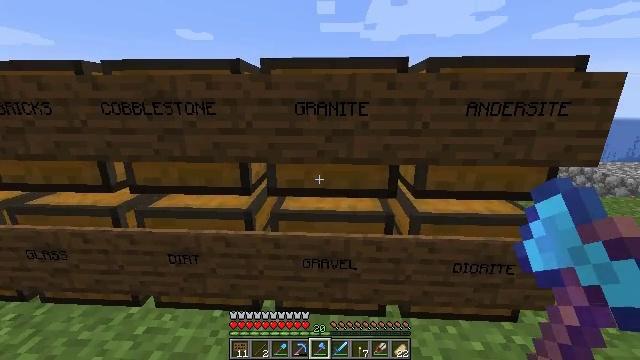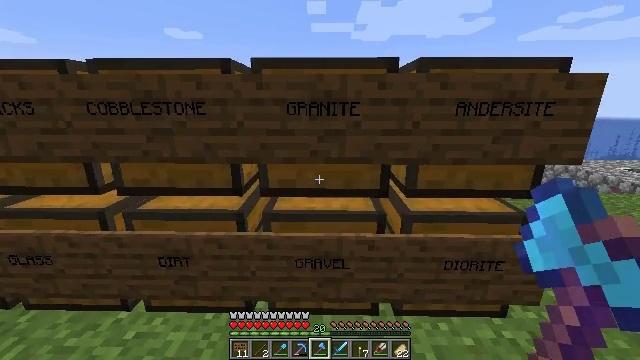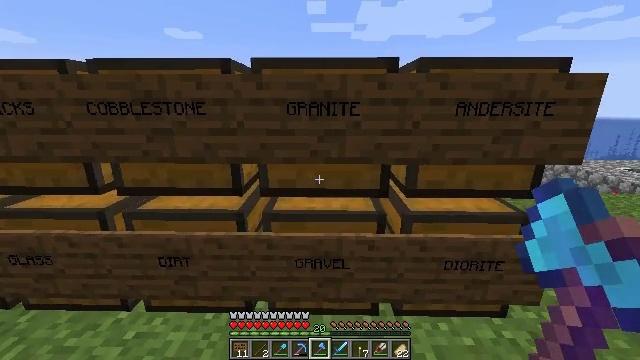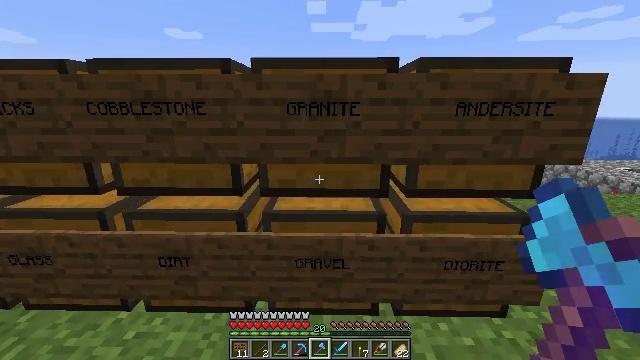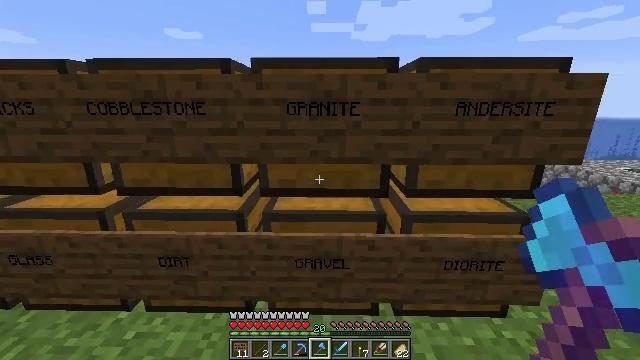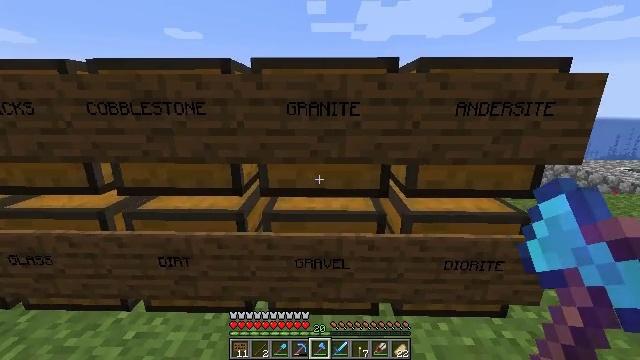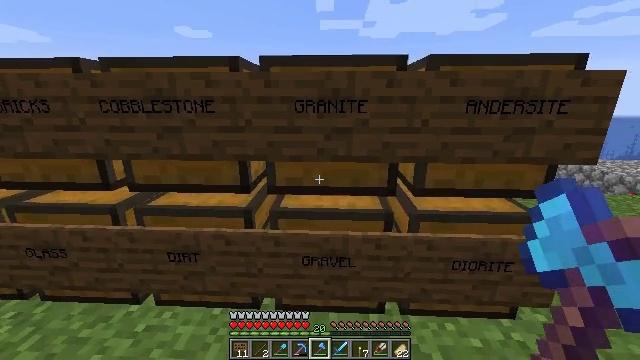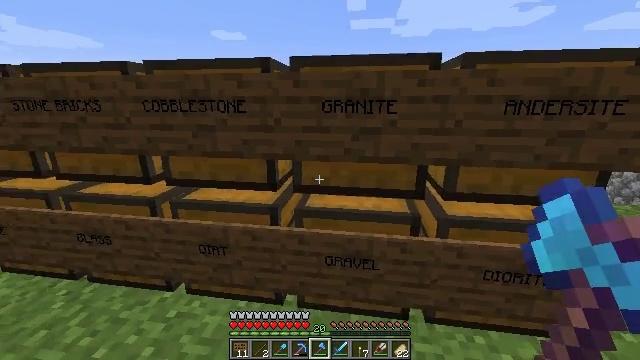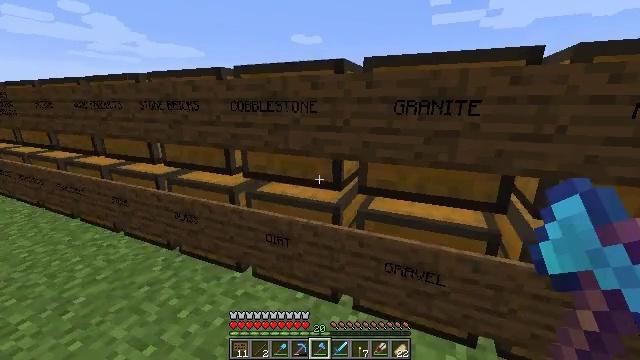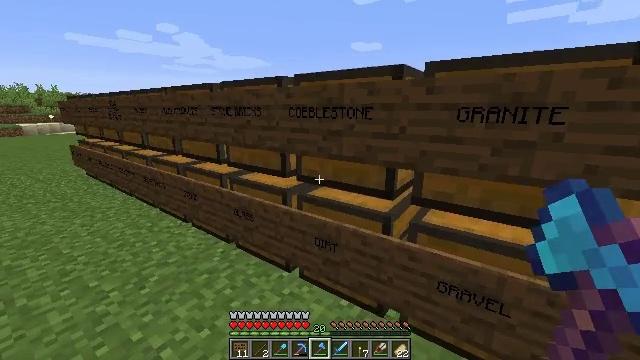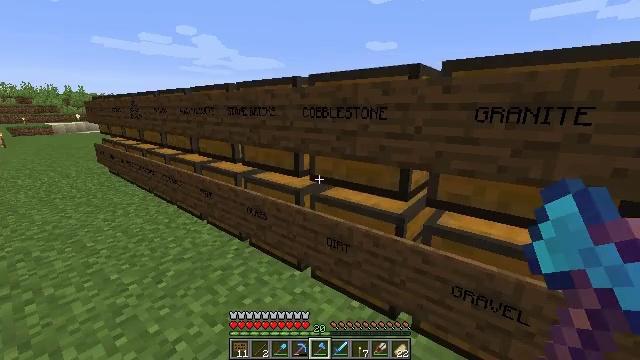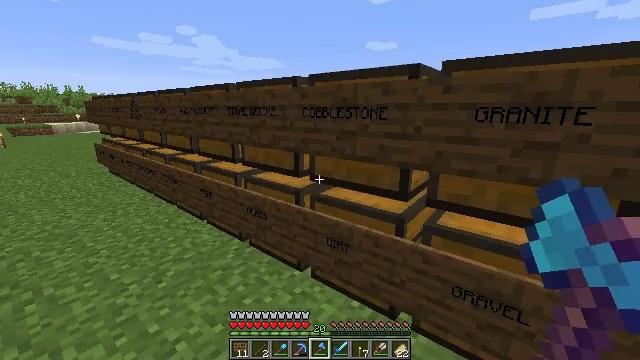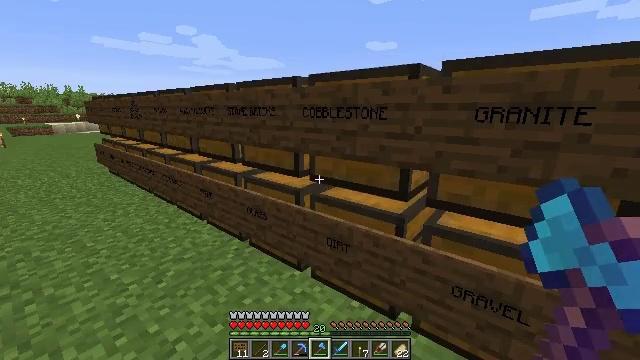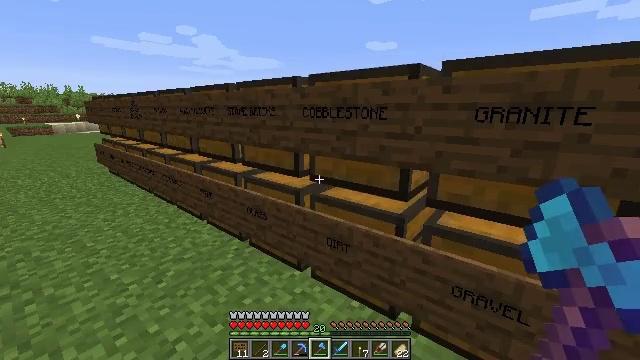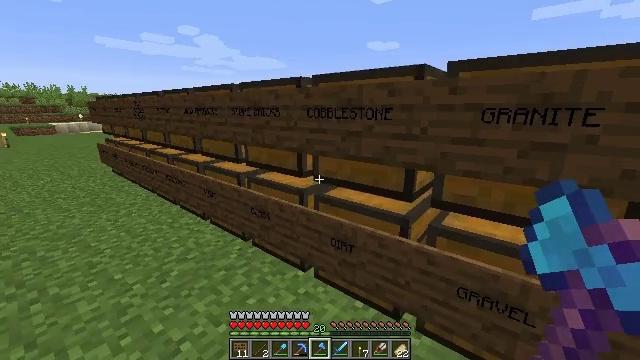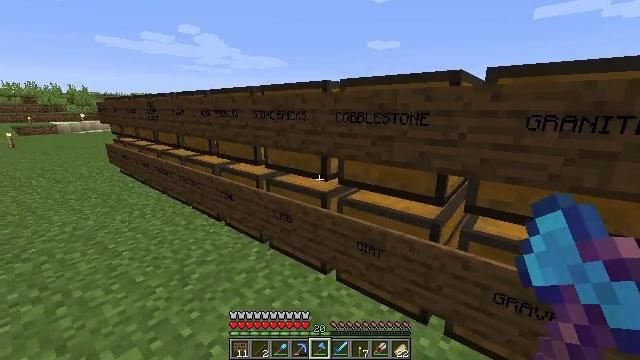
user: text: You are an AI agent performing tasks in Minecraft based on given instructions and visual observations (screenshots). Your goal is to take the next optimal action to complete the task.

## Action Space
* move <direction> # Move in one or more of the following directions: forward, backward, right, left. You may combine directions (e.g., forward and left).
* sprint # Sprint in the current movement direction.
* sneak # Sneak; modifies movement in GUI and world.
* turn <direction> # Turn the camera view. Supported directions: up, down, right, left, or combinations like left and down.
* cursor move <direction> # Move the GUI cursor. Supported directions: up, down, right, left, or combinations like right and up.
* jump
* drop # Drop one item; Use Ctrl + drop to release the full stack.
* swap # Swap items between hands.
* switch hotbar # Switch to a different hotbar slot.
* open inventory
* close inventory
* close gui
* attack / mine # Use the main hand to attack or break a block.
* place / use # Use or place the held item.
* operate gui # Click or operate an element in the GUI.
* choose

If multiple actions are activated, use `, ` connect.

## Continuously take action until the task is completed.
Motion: motion action
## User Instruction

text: Remove the torch from its spot.
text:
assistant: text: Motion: turn right
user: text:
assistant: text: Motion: no_op
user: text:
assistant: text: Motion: no_op
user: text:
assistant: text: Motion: no_op
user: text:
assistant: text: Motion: no_op
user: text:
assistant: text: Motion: turn left
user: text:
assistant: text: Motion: turn left
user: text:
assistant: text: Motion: turn left
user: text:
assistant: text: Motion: turn left and up
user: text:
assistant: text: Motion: turn left
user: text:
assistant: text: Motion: no_op
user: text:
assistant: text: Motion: no_op
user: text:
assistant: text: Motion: no_op
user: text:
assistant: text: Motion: move left
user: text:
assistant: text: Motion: move left
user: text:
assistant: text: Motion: move left, turn right
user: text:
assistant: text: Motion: move left, turn right
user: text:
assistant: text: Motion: move left, turn right
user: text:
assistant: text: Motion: move left, turn right
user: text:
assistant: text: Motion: move left, turn right
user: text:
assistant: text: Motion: move left, turn right
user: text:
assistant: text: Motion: move left, turn right
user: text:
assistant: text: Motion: move left, turn right
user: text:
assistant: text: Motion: no_op
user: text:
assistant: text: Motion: no_op
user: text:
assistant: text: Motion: no_op
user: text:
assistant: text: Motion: no_op
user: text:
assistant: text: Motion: no_op
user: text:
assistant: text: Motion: no_op
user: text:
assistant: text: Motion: no_op